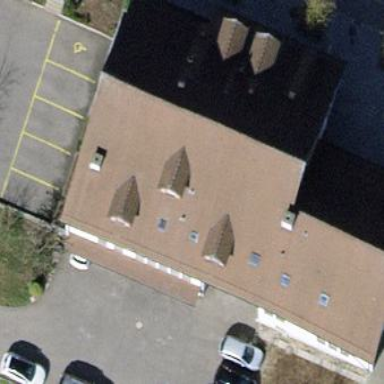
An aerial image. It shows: Office building with gabled roof.